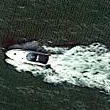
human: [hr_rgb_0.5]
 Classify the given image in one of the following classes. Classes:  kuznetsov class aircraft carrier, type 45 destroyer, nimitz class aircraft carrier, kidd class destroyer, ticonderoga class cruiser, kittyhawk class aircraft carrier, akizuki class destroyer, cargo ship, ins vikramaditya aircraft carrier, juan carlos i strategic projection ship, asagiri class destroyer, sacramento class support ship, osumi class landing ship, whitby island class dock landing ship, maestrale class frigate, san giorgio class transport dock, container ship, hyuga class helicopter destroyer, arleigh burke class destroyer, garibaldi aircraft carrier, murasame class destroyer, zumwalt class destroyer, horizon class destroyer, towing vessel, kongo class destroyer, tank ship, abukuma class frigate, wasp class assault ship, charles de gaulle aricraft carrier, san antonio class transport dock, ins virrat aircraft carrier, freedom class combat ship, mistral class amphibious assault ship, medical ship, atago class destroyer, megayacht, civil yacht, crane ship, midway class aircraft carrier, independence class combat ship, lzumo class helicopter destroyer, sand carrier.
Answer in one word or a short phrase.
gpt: Civil yacht